Field crop: tomato
Growth stage: 1
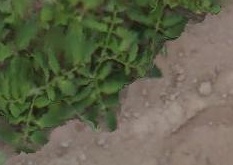
Species: tomato